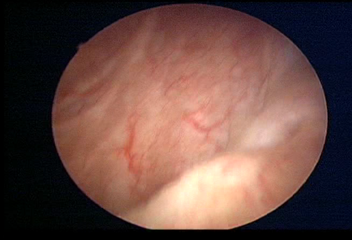
Modality: WLC
Class: Anatomical landmarks
Subclass: UreteralOrifice
Bladder cancer association: No
Annotated structures: Left ureteral orifice